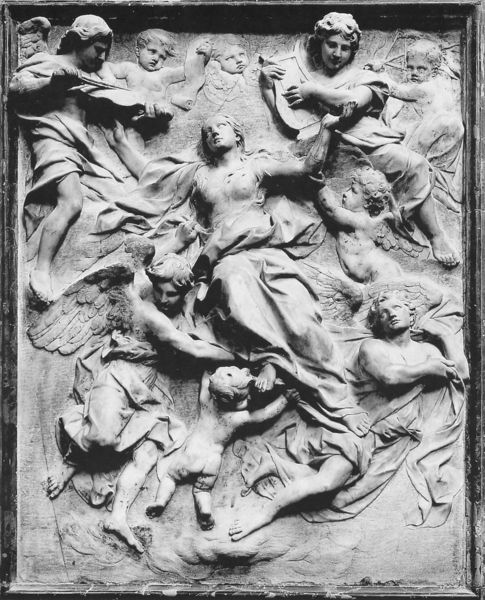
Titel: Extase der Hl. Maria Magdalena
Künstler: Alessandro Algardi
Standort: St. Maximin (EU - I)
Schlagwörter: flügel, himmel, nackt, umhang, brust, frau, marmor, weiss, bibel, falten, kleidung, rahmen, stein, kirche, haare, kind, locken, kinder, engel, relief, bogen, plastik, jungfrau, geige, mittelalter, menschengruppe, umhänge, fresko, harfe, lyra, putten, maria, biblisch, pfeil